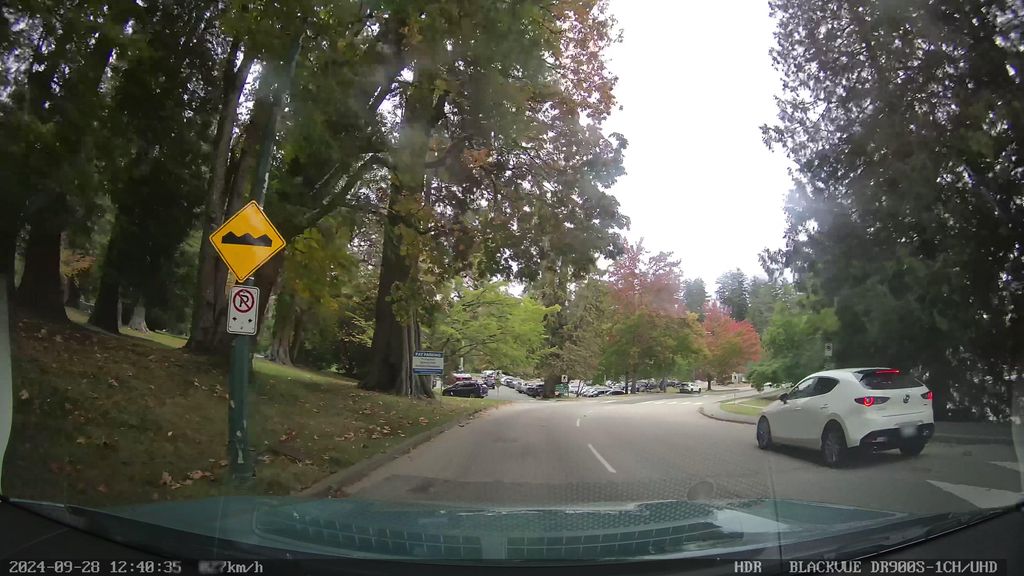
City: vancouver